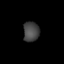
Tissue: lung
Cell type: T cells
Senescence score: 0.1823
Nuclear area (px): 315
Mean DAPI intensity: 67.943